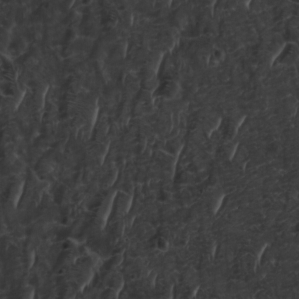
Label: non_frost